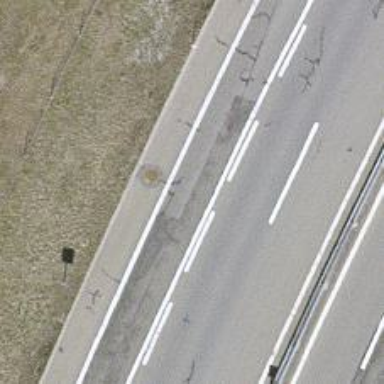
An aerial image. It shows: Trunk link highway.